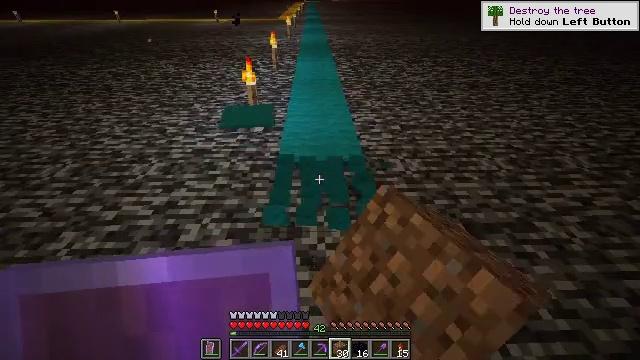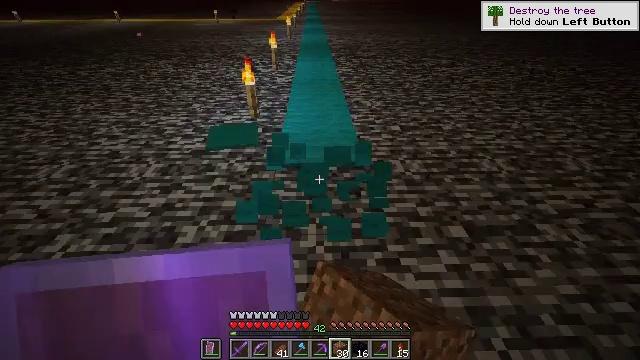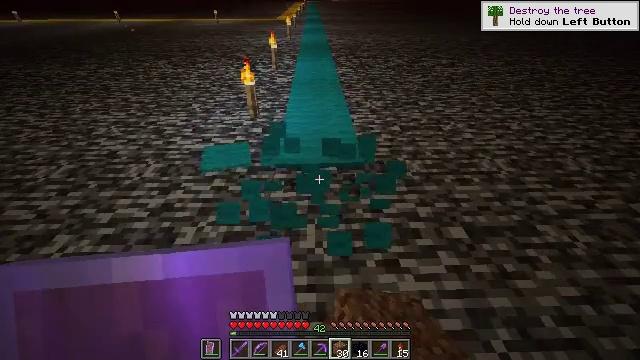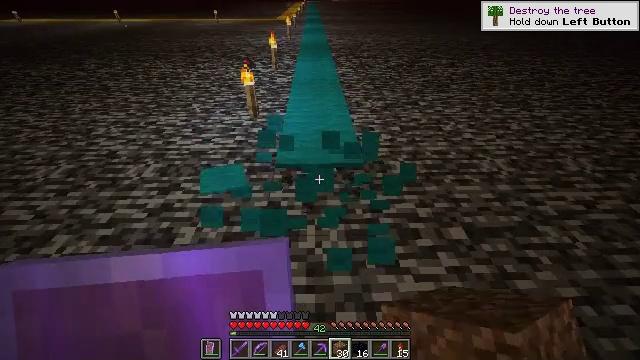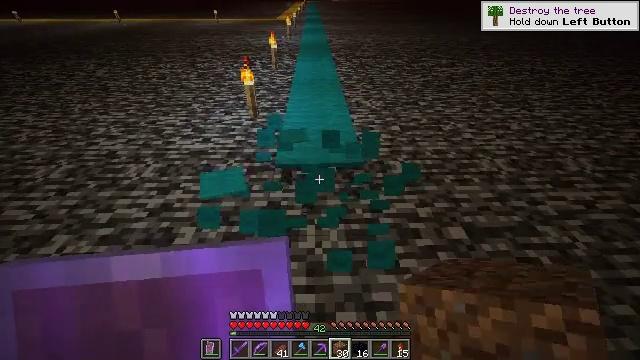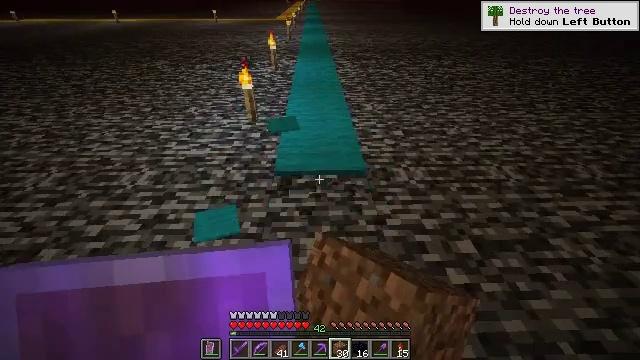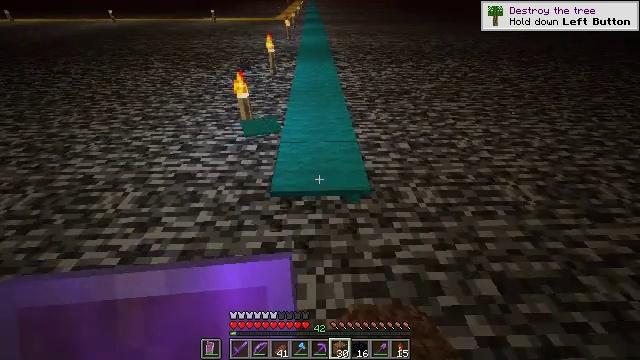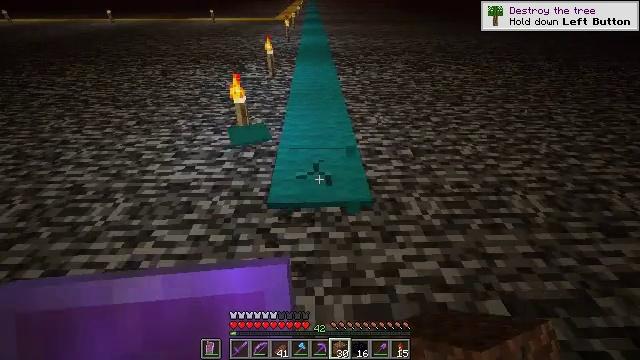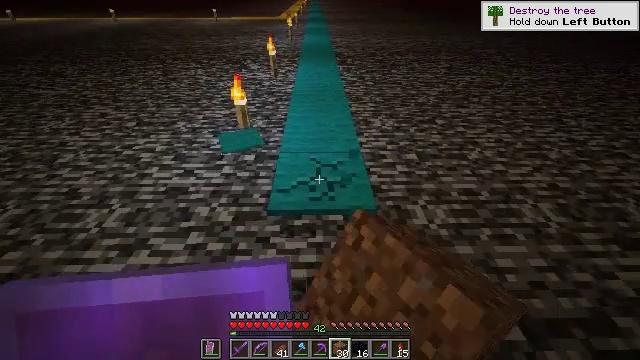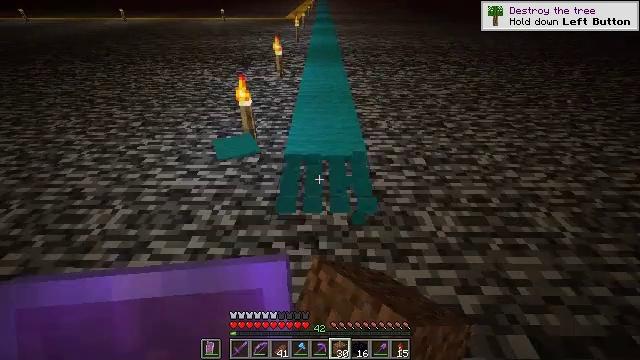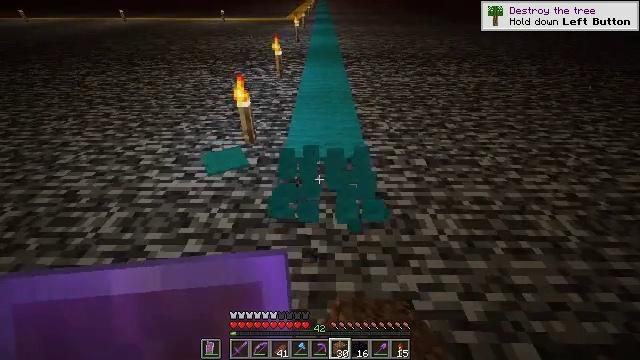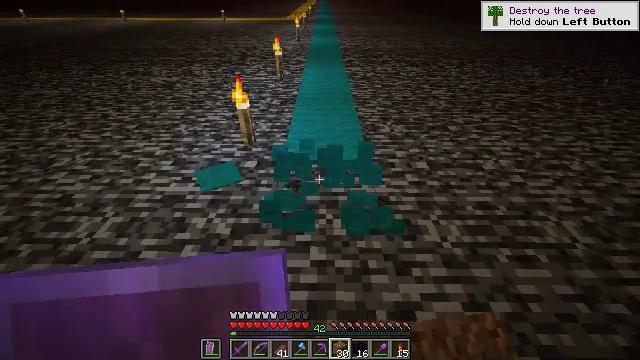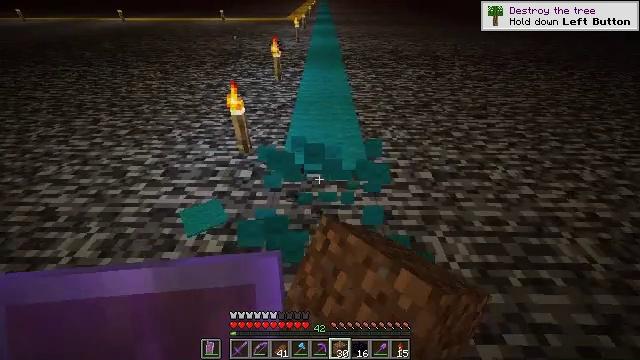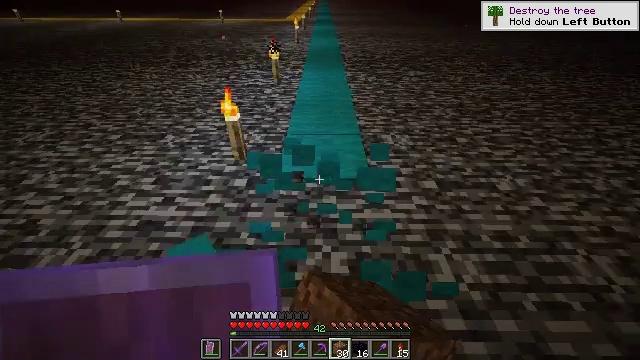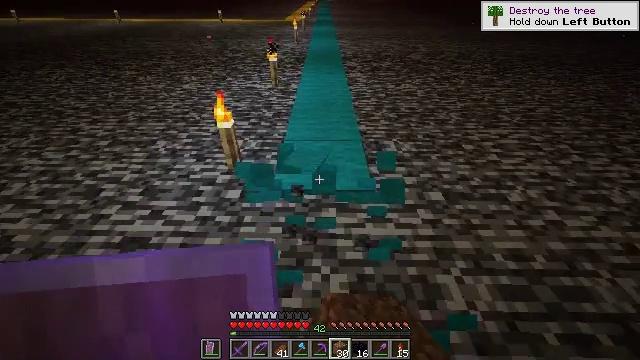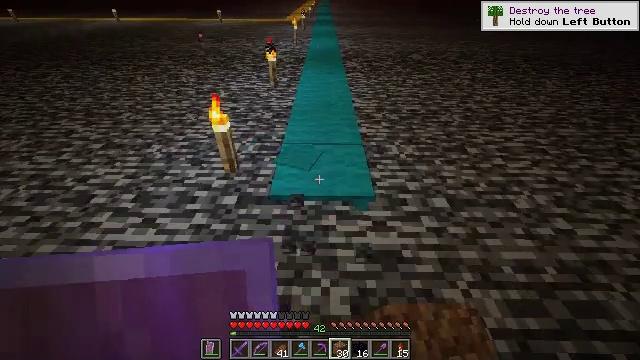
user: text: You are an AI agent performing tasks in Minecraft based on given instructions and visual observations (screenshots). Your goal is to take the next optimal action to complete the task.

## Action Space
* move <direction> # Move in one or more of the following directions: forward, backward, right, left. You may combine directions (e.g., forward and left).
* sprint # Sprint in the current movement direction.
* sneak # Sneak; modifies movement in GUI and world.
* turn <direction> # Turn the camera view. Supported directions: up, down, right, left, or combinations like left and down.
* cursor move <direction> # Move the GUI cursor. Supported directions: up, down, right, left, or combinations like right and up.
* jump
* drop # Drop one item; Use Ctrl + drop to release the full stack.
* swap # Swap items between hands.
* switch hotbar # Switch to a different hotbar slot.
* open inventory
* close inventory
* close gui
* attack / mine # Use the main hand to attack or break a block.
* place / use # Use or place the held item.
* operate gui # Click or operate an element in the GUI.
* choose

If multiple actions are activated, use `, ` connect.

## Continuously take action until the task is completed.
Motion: motion action
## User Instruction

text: mine block cyan carpet
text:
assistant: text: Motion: attack / mine
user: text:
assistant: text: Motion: attack / mine
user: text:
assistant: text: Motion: attack / mine
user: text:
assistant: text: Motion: move forward, attack / mine
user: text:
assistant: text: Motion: move forward, attack / mine
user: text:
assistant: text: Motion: move forward, attack / mine
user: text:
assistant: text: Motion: move forward, attack / mine
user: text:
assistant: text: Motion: attack / mine
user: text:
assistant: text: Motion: turn left, attack / mine
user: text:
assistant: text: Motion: attack / mine
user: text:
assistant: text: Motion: move forward, attack / mine
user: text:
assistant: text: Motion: move forward, attack / mine
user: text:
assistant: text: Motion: move forward, attack / mine
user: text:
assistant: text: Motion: move forward, attack / mine
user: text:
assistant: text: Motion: move forward, attack / mine
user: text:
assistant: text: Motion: attack / mine
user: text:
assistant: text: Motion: attack / mine
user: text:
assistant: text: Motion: attack / mine
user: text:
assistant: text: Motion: attack / mine
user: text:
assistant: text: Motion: move forward, attack / mine
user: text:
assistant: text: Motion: move forward, attack / mine
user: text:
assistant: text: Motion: move forward, attack / mine
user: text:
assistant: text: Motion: move forward, attack / mine
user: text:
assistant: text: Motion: move forward, attack / mine
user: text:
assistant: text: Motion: move forward, attack / mine
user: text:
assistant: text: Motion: attack / mine
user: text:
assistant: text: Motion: attack / mine
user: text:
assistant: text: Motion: attack / mine
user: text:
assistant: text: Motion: move forward, attack / mine
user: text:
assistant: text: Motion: move forward, attack / mine